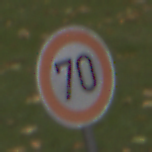
Verkehrszeichen: Geschwindigkeit70
Umgebung: Outdoor, Nature
Tageszeit: MorningAfternoon
Wetter: Overcast
Licht: Natural
Jahreszeit: Autumn
Kontrast: LowContrast